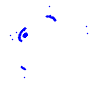
Particle: electron